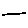
Label: line